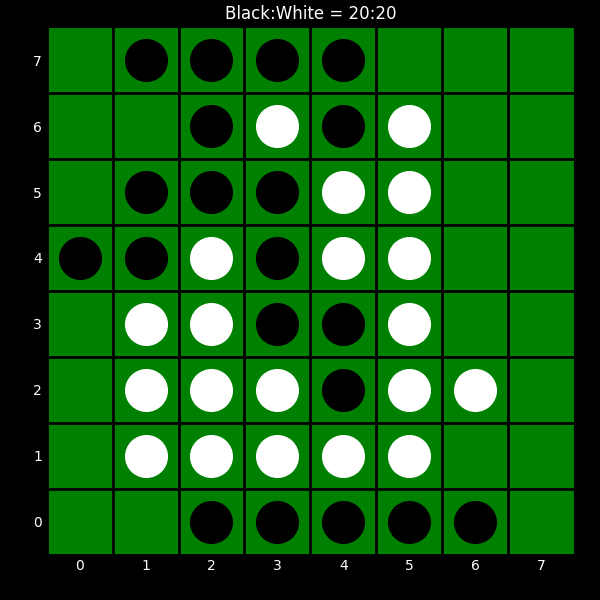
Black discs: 20
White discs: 20